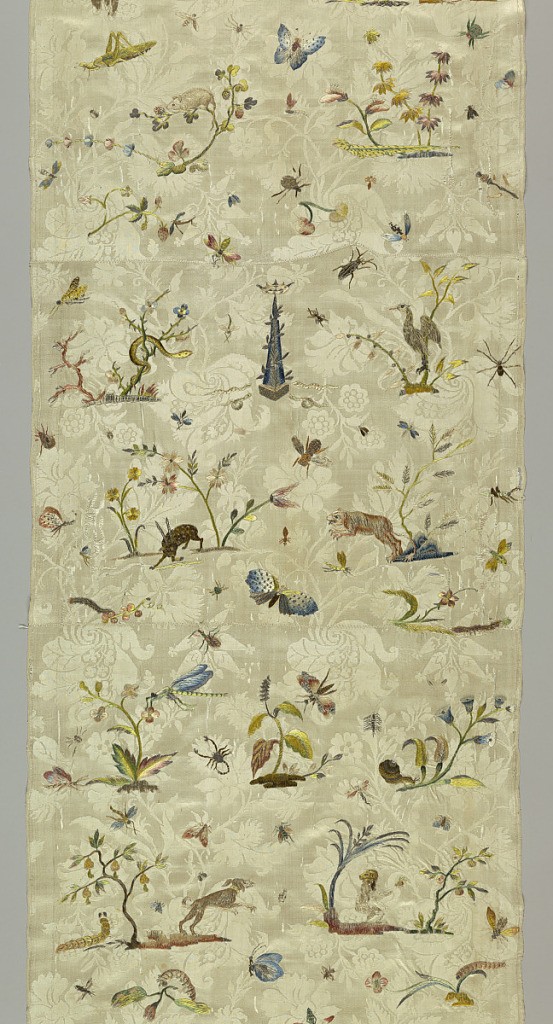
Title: Panel
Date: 18th century
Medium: silk, metal-wrapped silk Technique: embroidered on damask weave
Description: White silk floral damask embroidered with scattered animals, birds and insects in colored silks and metal threads. With an embroidered obelisk surmounted by a coronet with serpents on either side. Composed of four smaller pieces, stitched together.